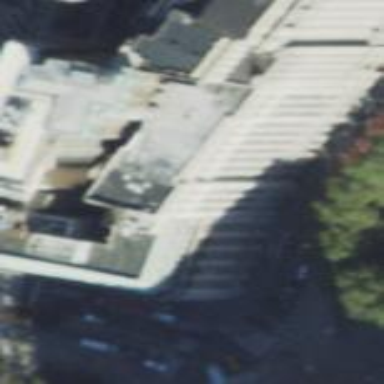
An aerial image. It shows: Building with flat concrete roof.